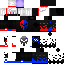
A male human skin with dark skin, wearing brown long hair dressed in a blue hoodie and red pants, featuring a closed mouth.